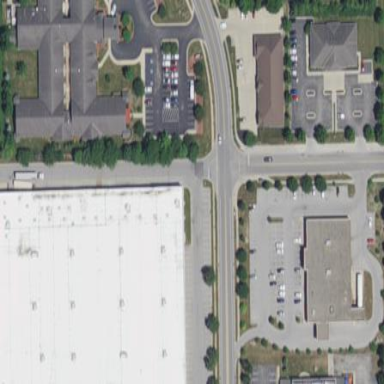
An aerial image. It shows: Retail building that houses department store.